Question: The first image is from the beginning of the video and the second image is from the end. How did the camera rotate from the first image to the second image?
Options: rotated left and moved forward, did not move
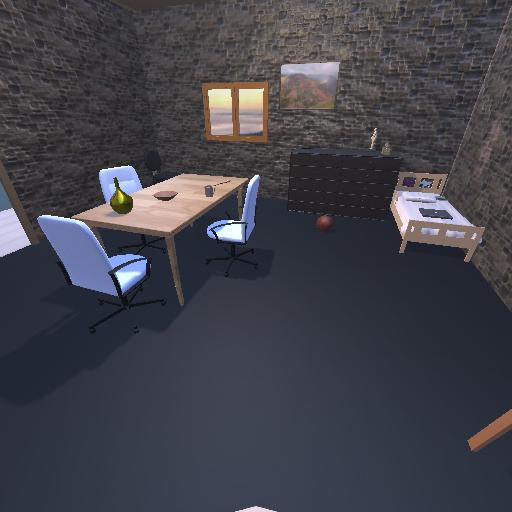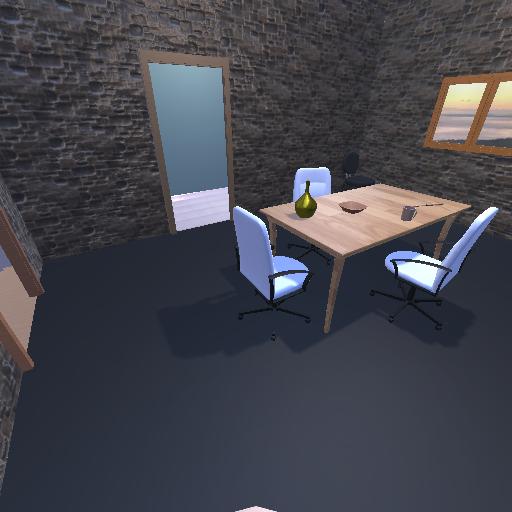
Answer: rotated left and moved forward